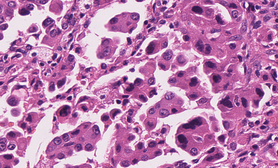
Tumor epithelial tissue: yes
Tumor-associated stroma tissue: no
Normal tissue: no